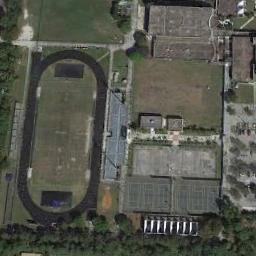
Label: ground_track_field